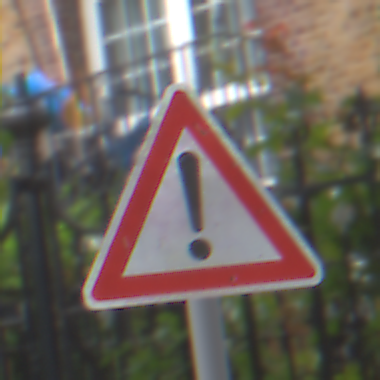
Verkehrszeichen: Gefahrenstelle
Umgebung: Outdoor, Urban
Tageszeit: MorningAfternoon
Wetter: Overcast
Licht: Natural
Jahreszeit: NotSpecified
Kontrast: LowContrast